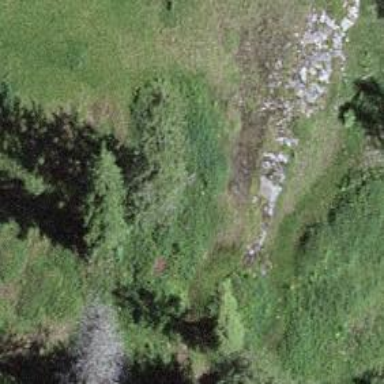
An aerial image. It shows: Needle-leaved tree in natural setting.